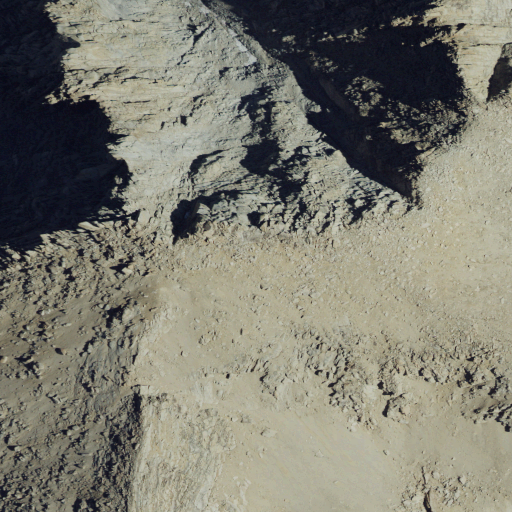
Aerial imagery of mountain in California named Needham Mountain containing only barren land